Question: I'm new to MVC. I got pictures stored in my table called "Resim".

I want to see the pictures when I call the associated record from the view.I will use its id to call it. Here is my code of the controller:
'''
public ActionResult Details(int id = 0)
{
SozlukEntities db = new SozlukEntities();
KelimeTuru kelime = db.KelimeTuru.Find(id);
if (kelime == null)
{
return HttpNotFound();
}
return View(kelime);
}
'''
Here is my code of the view:
'''
@model SozlukRG.Models.KelimeTuru
@{
ViewBag.Title = "Details";
}
<h2>Details</h2>
<fieldset>
<p>Move the mouse pointer over this paragraph.</p>
<legend>KelimeTuru</legend>
<div class="div1" style="display: table; background-color: #b0c4de;">
<div class="div1" style="display: table-row;">
<div class="div1" style="display: table-cell; padding: 10px;">
@Html.DisplayNameFor(model => model.KelimeId)
</div>
<div class="div1" style="display: table-cell; padding: 10px;">
@Html.DisplayNameFor(model => model.VideoId)
</div>
<div class="div1" style="display: table-cell; padding: 10px;">
@Html.DisplayNameFor(model => model.ResimId)
</div>
<div class="div1" style="display: table-cell; padding: 10px;">
@Html.DisplayNameFor(model => model.Anlam)
</div>
</div>
<div class="div1" style="display: table-row;">
<div class="div1" style="display: table-cell; padding: 10px;">
@Html.DisplayFor(model => model.KelimeId)
<div class="div1" style="display: table-cell; padding: 10px;">
<video width="320" height="240" controls>
<source src="/Videos/b.mp4" type="video/mp4">
</video>
</div>
<div class="div1" style="display: table-cell; padding: 10px;">
@*The Image will be inserted here, PLEASE HELP ME WITH THIS :) *@
</div>
<div class="div1" style="display: table-cell; padding: 10px;">
@Html.DisplayFor(model => model.Anlam)
</div>
</div>
</div>
</fieldset>
<p>
@Html.ActionLink("Back to List", "Index")
</p>
'''
'Resim' is the name of the table and 'Adi' is the 'VARBINARY(MAX)' column with the picture. I want to see the picture in the view.
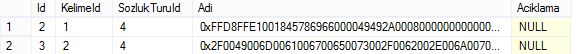
Answer: You could create a dedicated Image controller which handles displaying images:
'''
public class ImageController : Controller
{
public ActionResult Show(int id)
{
SozlukEntities db = new SozlukEntities();
KelimeTuru kelime = db.KelimeTuru.Find(id);
byte[] data = kelime.Aidi;
return File(data, "image/jpg");
}
}
'''
I skipped error checking for clarity. Also, the return type might be different than '"image/jpg"'.